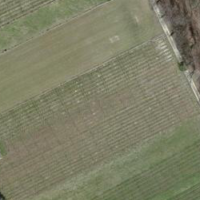
EUNIS habitat code: 52
Species observed at this site:
Chorthippus biguttulus
Chorthippus brunneus